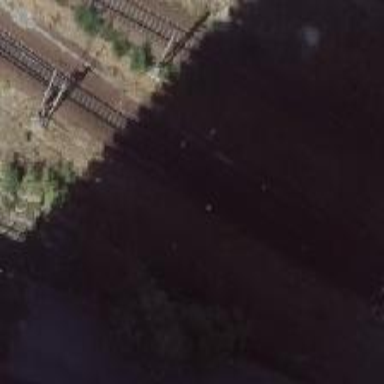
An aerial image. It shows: Railway signal.